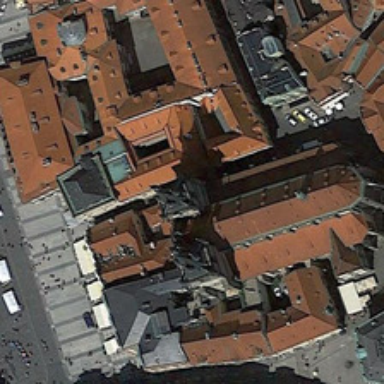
A red church is near a road with some people .